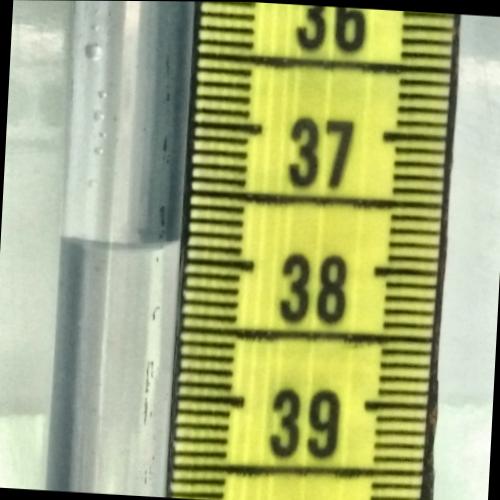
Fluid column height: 37.9 cm